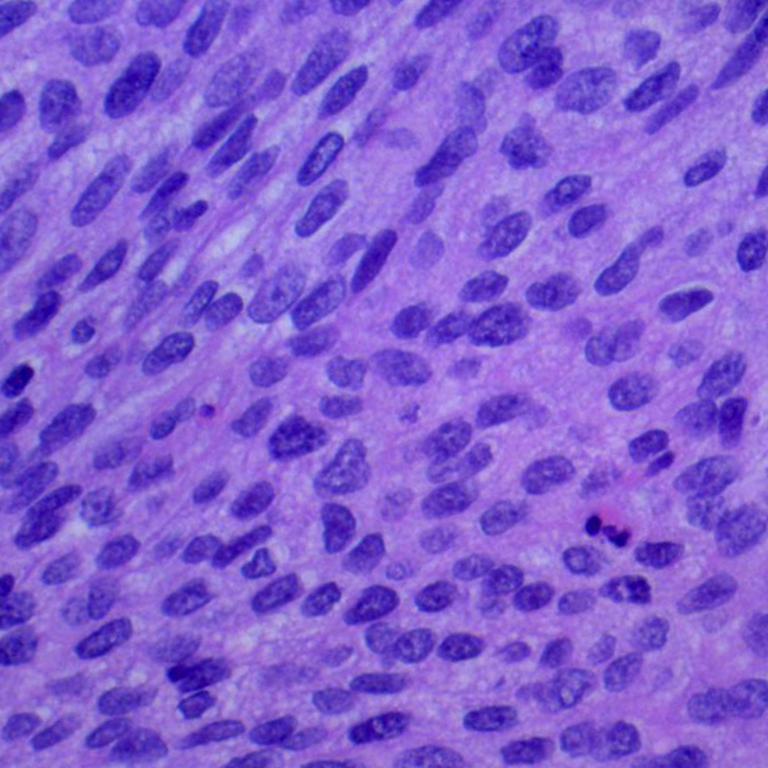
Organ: lung
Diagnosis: squamous carcinomas